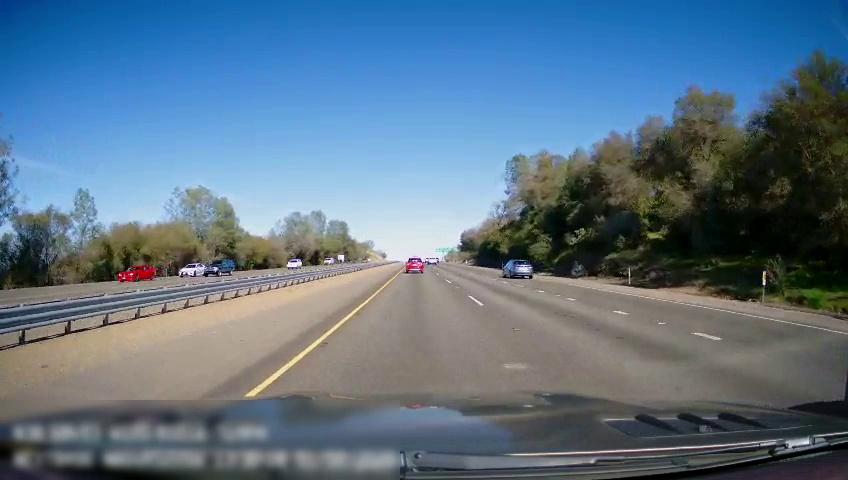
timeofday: Day
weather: Sunny
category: Drivable Space
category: Drivable Space
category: Vehicles | Car
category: Vehicles | Car
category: Vehicles | SUV
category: Vehicles | SUV
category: Vehicles | Car
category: Vehicles | Car
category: Lanes | Current Lane
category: Lanes | Current Lane
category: Lanes | Alternate Lane
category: Lanes | Alternate Lane
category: Traffic | Signs